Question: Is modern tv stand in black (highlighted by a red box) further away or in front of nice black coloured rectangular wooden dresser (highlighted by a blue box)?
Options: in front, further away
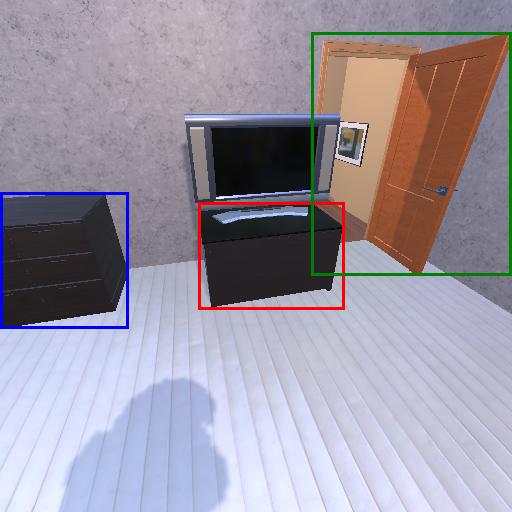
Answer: in front